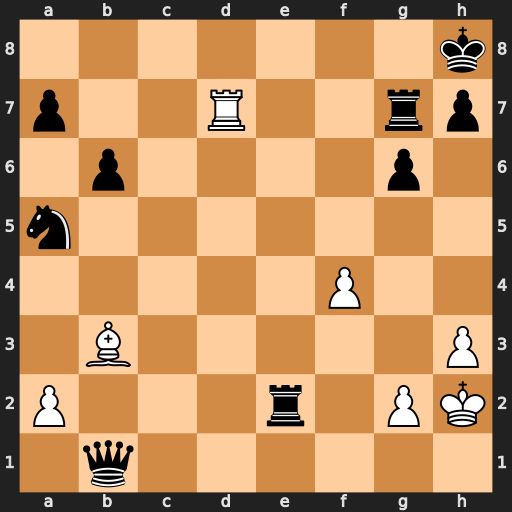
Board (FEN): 7k/p2R2rp/1p4p1/n7/5P2/1B5P/P3r1PK/1q6
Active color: w
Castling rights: -
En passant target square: -
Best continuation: Rd8+ Re8 Rxe8+ Rg8 Rxg8#